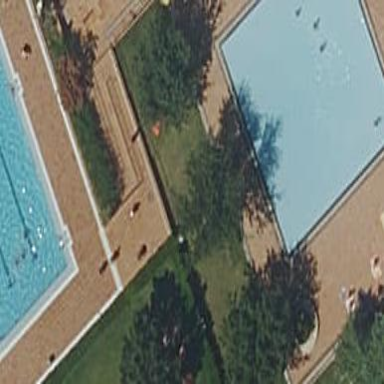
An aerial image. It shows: Swimming pool area designated for leisure and sports activities.